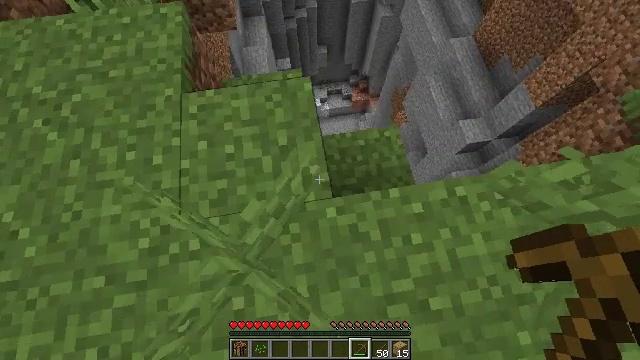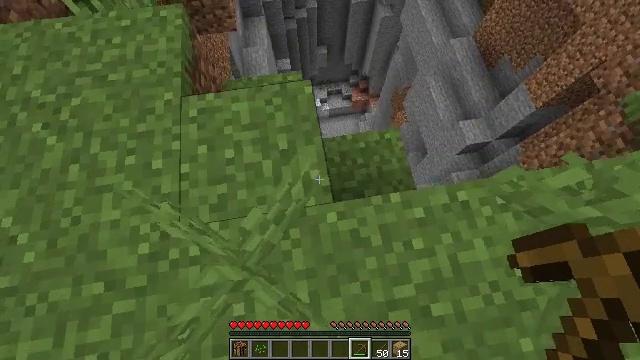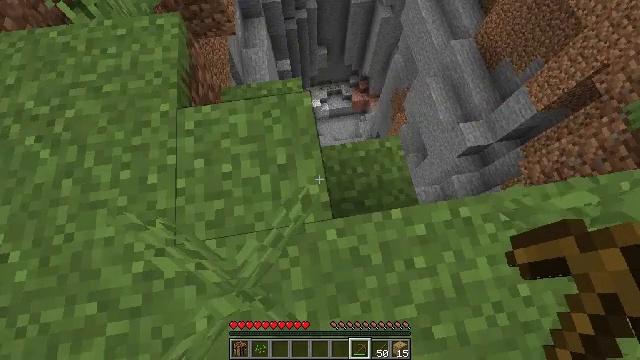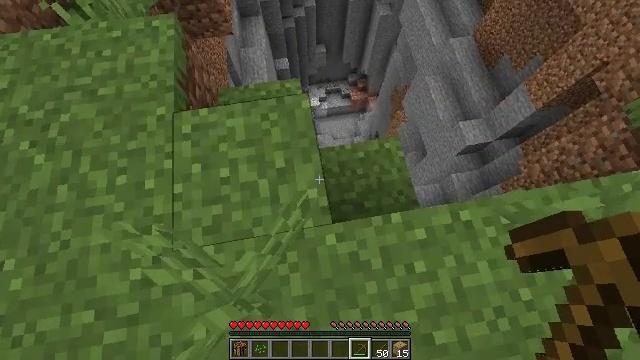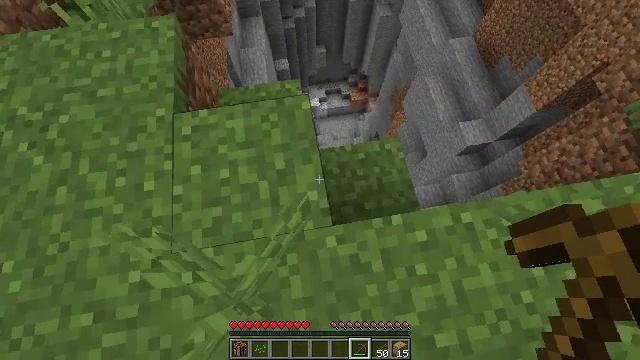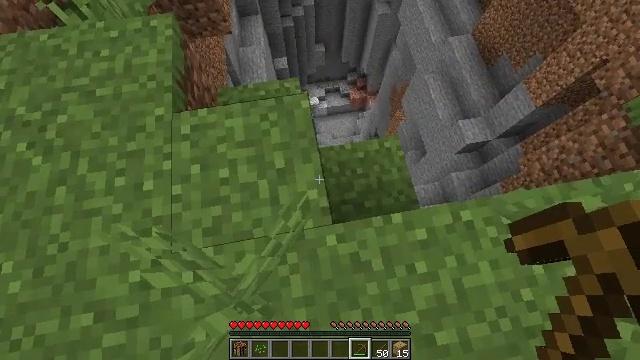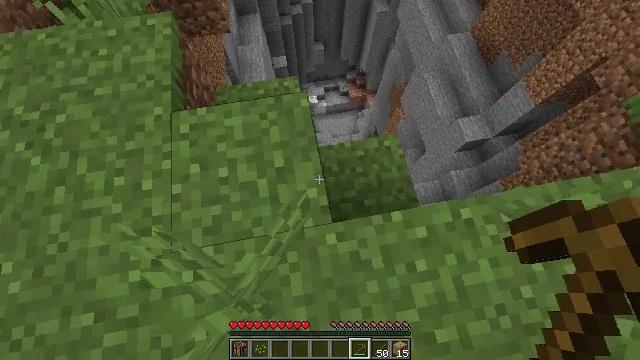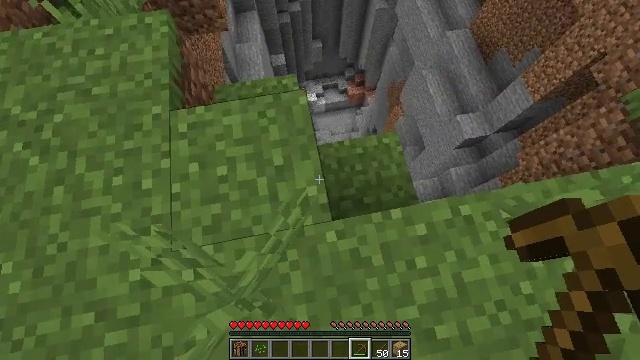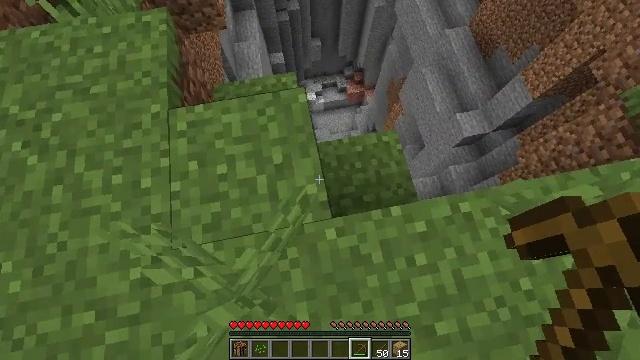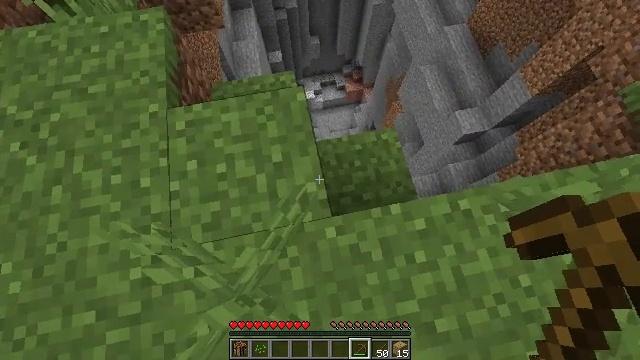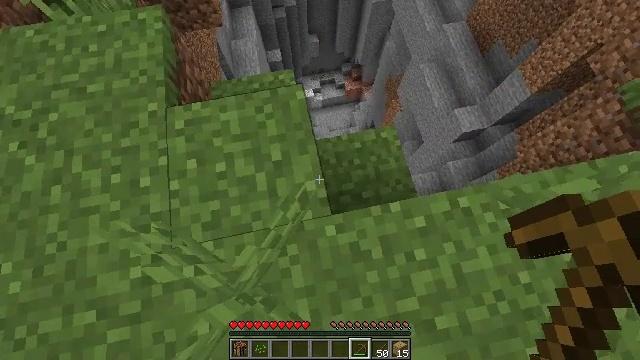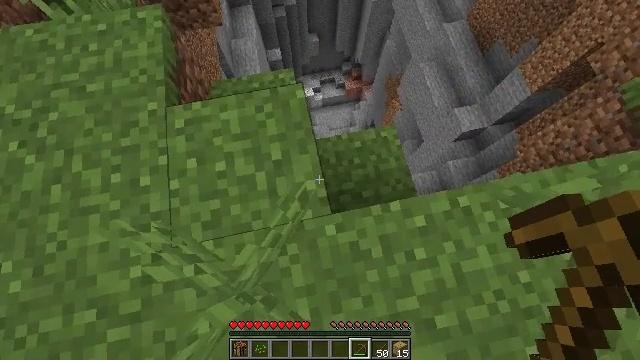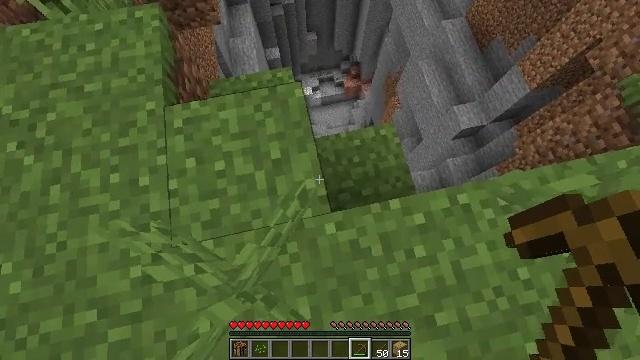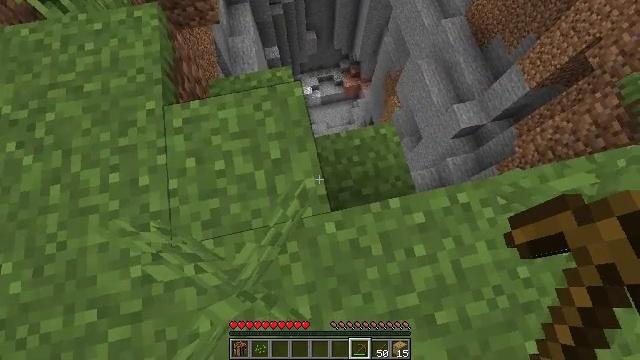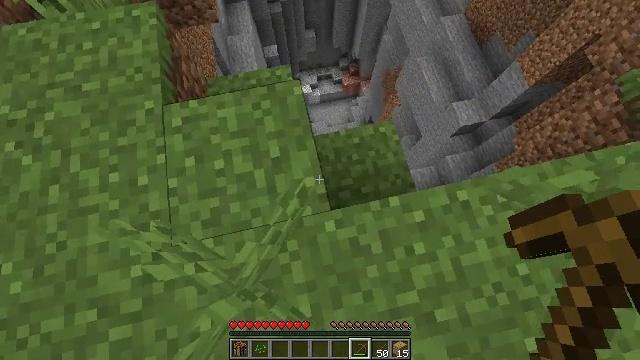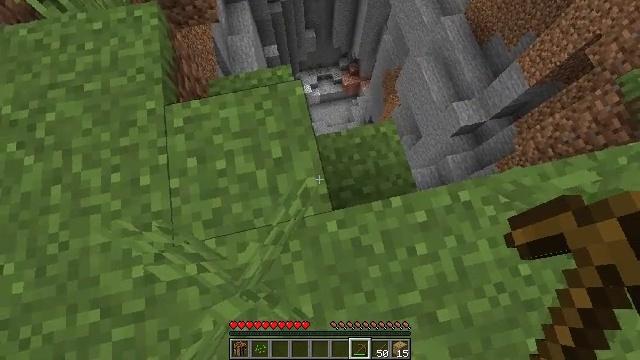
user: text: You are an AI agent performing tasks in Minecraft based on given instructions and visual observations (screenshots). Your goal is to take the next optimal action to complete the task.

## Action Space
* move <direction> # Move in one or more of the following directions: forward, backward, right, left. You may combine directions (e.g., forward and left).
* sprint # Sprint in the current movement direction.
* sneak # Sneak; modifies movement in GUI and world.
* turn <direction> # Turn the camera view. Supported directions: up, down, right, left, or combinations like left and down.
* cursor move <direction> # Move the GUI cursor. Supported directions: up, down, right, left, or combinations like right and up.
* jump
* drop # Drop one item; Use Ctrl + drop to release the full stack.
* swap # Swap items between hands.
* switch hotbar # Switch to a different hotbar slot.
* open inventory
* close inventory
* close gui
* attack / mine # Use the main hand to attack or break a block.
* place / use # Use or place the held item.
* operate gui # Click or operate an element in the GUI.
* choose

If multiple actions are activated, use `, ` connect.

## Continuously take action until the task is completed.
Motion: motion action
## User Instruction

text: Collect the grass block using a shovel.
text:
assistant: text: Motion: no_op
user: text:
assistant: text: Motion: no_op
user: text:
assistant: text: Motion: no_op
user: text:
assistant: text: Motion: no_op
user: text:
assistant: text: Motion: no_op
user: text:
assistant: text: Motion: no_op
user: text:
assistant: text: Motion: no_op
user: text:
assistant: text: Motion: no_op
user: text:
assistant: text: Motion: no_op
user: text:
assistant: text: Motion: no_op
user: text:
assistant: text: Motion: no_op
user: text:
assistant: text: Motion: no_op
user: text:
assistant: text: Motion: no_op
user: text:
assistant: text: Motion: no_op
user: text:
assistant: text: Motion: move left
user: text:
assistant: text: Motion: move left
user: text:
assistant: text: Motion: move left
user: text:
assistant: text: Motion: no_op
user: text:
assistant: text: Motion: no_op
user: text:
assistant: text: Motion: no_op
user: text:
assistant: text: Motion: no_op
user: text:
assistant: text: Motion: no_op
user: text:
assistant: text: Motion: move forward
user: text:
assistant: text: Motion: move forward
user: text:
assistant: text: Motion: move forward
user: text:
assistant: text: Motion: no_op
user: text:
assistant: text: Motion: turn right
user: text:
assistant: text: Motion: turn right and down
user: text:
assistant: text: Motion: turn right and down
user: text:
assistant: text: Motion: turn right and down